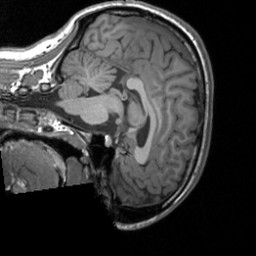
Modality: T1w
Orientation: sagittal
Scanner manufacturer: siemens
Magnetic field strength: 3 T
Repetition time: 1.9 s
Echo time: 0.00226 s